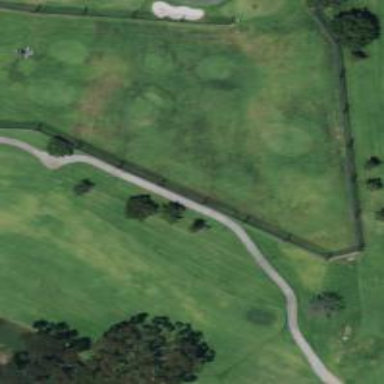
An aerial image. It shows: Service road designated as golf cart path.